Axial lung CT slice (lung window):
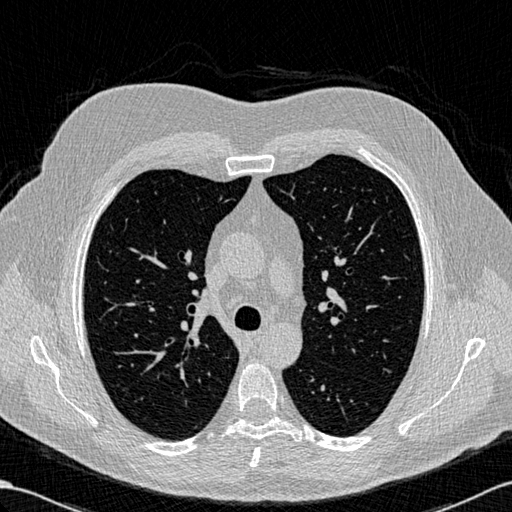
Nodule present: no